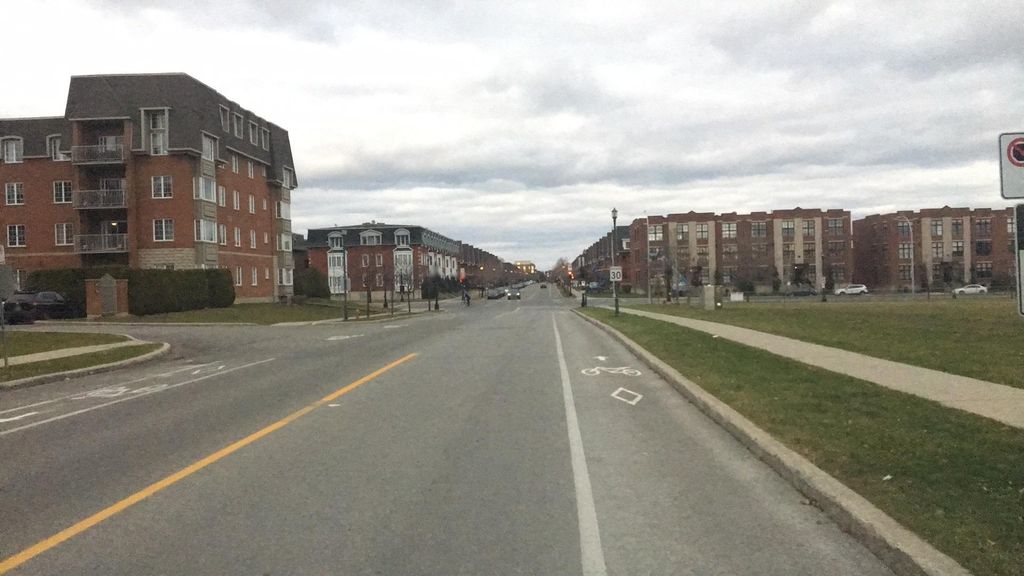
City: montreal